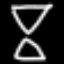
Label: hourglass